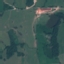
Land use / land cover class: Pasture